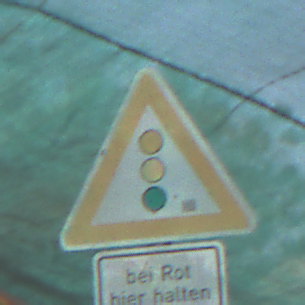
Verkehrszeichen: Lichtzeichenanlage
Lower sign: HinweisDurchVerbaleAngabe5
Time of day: MorningAfternoon
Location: Roofed (Special)
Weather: PartlyCloudy
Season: NotSpecified
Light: Natural